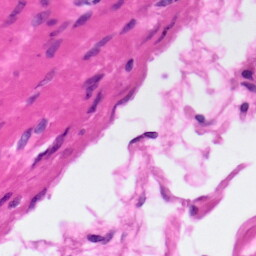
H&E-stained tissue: Pancreatic